【题型】填空题　【知识点】向量　【难度】hard
如图，三角形 $ABC$ 中，$AB = 2, AC = 1, \angle ACB = \frac{\pi}{2}$，$D$ 是线段 $BC$ 上一点，且 $\overrightarrow{BD} = \frac{1}{2}\overrightarrow{DC}$，$F$ 为线段 $AB$ 的中点，$AD$ 交 $CF$ 于点 $M$，若 $\overrightarrow{CM} = \lambda \overrightarrow{CF}$，则 $\lambda = \underline{\qquad\qquad}$.

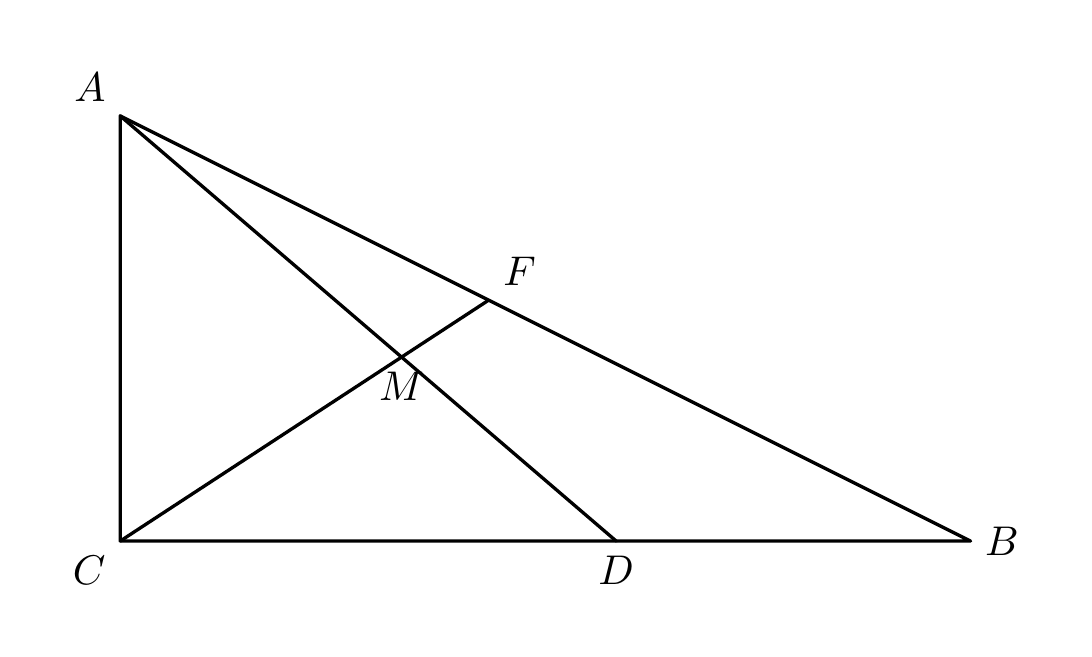
【解答】

【答案】 $\frac{4}{5} / 0.8$

【分析】 由于 $F$ 为线段 $AB$ 的中点，结合已知条件可得 $\overrightarrow{AM} = \overrightarrow{CM} - \overrightarrow{CA} = \left( \frac{\lambda}{2} - 1 \right)\overrightarrow{CA} - \frac{\lambda}{2}\overrightarrow{CB}$，再由直线 $CF$ 与 $AD$ 相交于点 $M$，设 $\overrightarrow{AM} = \mu \overrightarrow{AD} (0 < \mu < 1)$，则 $\overrightarrow{AM} = \mu \left( \frac{2}{3}\overrightarrow{CB} - \overrightarrow{CA} \right)$，从而得 $\begin{cases} \frac{\lambda}{2} - 1 = -\mu \\ \frac{\lambda}{2} = \frac{2}{3}\mu \end{cases}$，进而求出 $\lambda$ 的值.

【详解】 因为 $F$ 为线段 $AB$ 的中点,

所以 $\overrightarrow{CF} = \overrightarrow{CA} + \frac{1}{2}\overrightarrow{AB} = \frac{1}{2}\overrightarrow{CA} + \frac{1}{2}\overrightarrow{CB}$,

因为 $\overrightarrow{CM} = \lambda \overrightarrow{CF}$,

所以 $\overrightarrow{CM} = \lambda \overrightarrow{CF} = \frac{\lambda}{2}\overrightarrow{CA} + \frac{\lambda}{2}\overrightarrow{CB}$,

所以 $\overrightarrow{AM} = \overrightarrow{CM} - \overrightarrow{CA} = \left( \frac{\lambda}{2} - 1 \right)\overrightarrow{CA} - \frac{\lambda}{2}\overrightarrow{CB}$,

因为 $\overrightarrow{BD} = \frac{1}{2}\overrightarrow{DC}$，所以 $\overrightarrow{AD} = \overrightarrow{CD} - \overrightarrow{CA} = \frac{2}{3}\overrightarrow{CB} - \overrightarrow{CA}$,

由直线 $CF$ 与 $AD$ 相交于点 $M$，设 $\overrightarrow{AM} = \mu \overrightarrow{AD} (0 < \mu < 1)$，则

$\overrightarrow{AM} = \mu \left( \frac{2}{3}\overrightarrow{CB} - \overrightarrow{CA} \right)$,

所以 $\left( \frac{\lambda}{2} - 1 \right)\overrightarrow{CA} - \frac{\lambda}{2}\overrightarrow{CB} = \frac{2}{3}\mu \overrightarrow{CB} - \mu \overrightarrow{CA}$,

所以 $\begin{cases} \frac{\lambda}{2} - 1 = -\mu \\ \frac{\lambda}{2} = \frac{2}{3}\mu \end{cases}$，解得 $\lambda = \frac{4}{5}$

故答案为：$\frac{4}{5}$